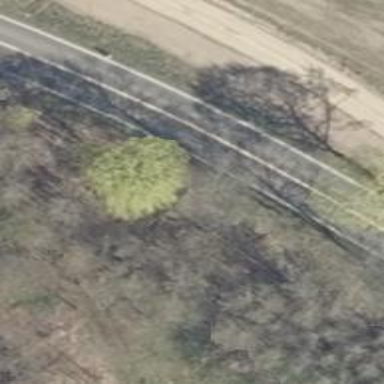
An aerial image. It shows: Asphalt road classified as primary highway.